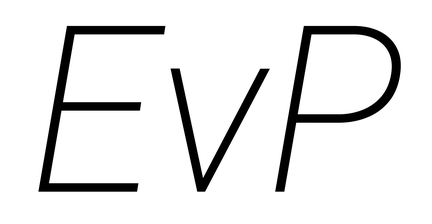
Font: Roboto-Italic_ExtraLight_Italic